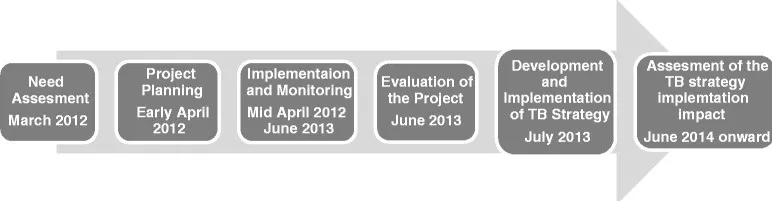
Timeline for implementing the TB strategy among Syrian refugees.
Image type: chart (chart)